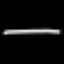
Label: line